Field crop: maize
Growth stage: 2
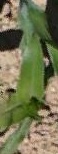
Species: maize